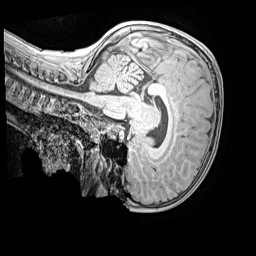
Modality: MP2RAGE
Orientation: sagittal
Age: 9
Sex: male
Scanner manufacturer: siemens
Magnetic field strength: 3 T
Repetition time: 4 s
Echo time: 0.00299 s